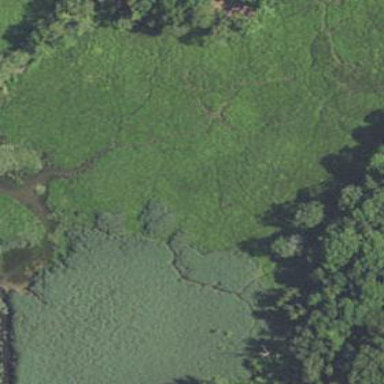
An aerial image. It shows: Marsh wetland.